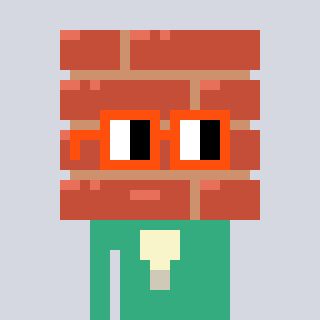
a pixel art character with square orange glasses, a wall-shaped head and a teal-colored body on a cool background